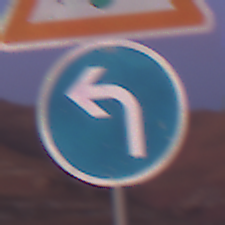
Verkehrszeichen: VorgeschriebeneFahrtrichtungLinks
Zusatzzeichen oben: Lichtzeichenanlage
Umgebung: Outdoor, Nature
Tageszeit: Dawn
Wetter: PartlyCloudy
Licht: Natural
Jahreszeit: NotSpecified
Kontrast: MediumContrast